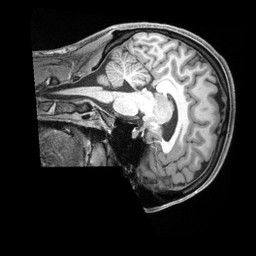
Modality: T1w
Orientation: sagittal
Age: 24
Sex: male
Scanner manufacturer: siemens
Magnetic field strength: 3 T
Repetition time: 2.4 s
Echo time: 0.00226 s